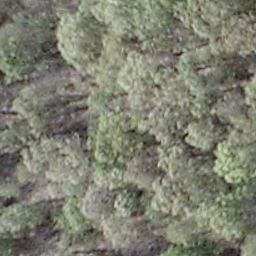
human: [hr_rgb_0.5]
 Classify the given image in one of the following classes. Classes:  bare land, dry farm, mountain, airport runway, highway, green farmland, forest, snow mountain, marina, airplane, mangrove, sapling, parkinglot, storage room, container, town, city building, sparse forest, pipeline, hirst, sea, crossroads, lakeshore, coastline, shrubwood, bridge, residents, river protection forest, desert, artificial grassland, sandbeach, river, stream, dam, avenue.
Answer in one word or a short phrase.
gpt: shrubwood